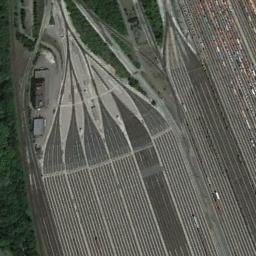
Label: railway_station